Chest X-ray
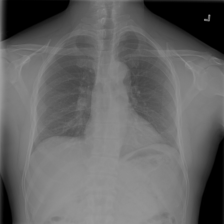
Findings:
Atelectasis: negative
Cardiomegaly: negative
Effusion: negative
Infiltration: negative
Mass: negative
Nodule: negative
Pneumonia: negative
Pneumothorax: negative
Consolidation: negative
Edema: negative
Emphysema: negative
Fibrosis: negative
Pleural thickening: negative
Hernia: negative